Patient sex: M
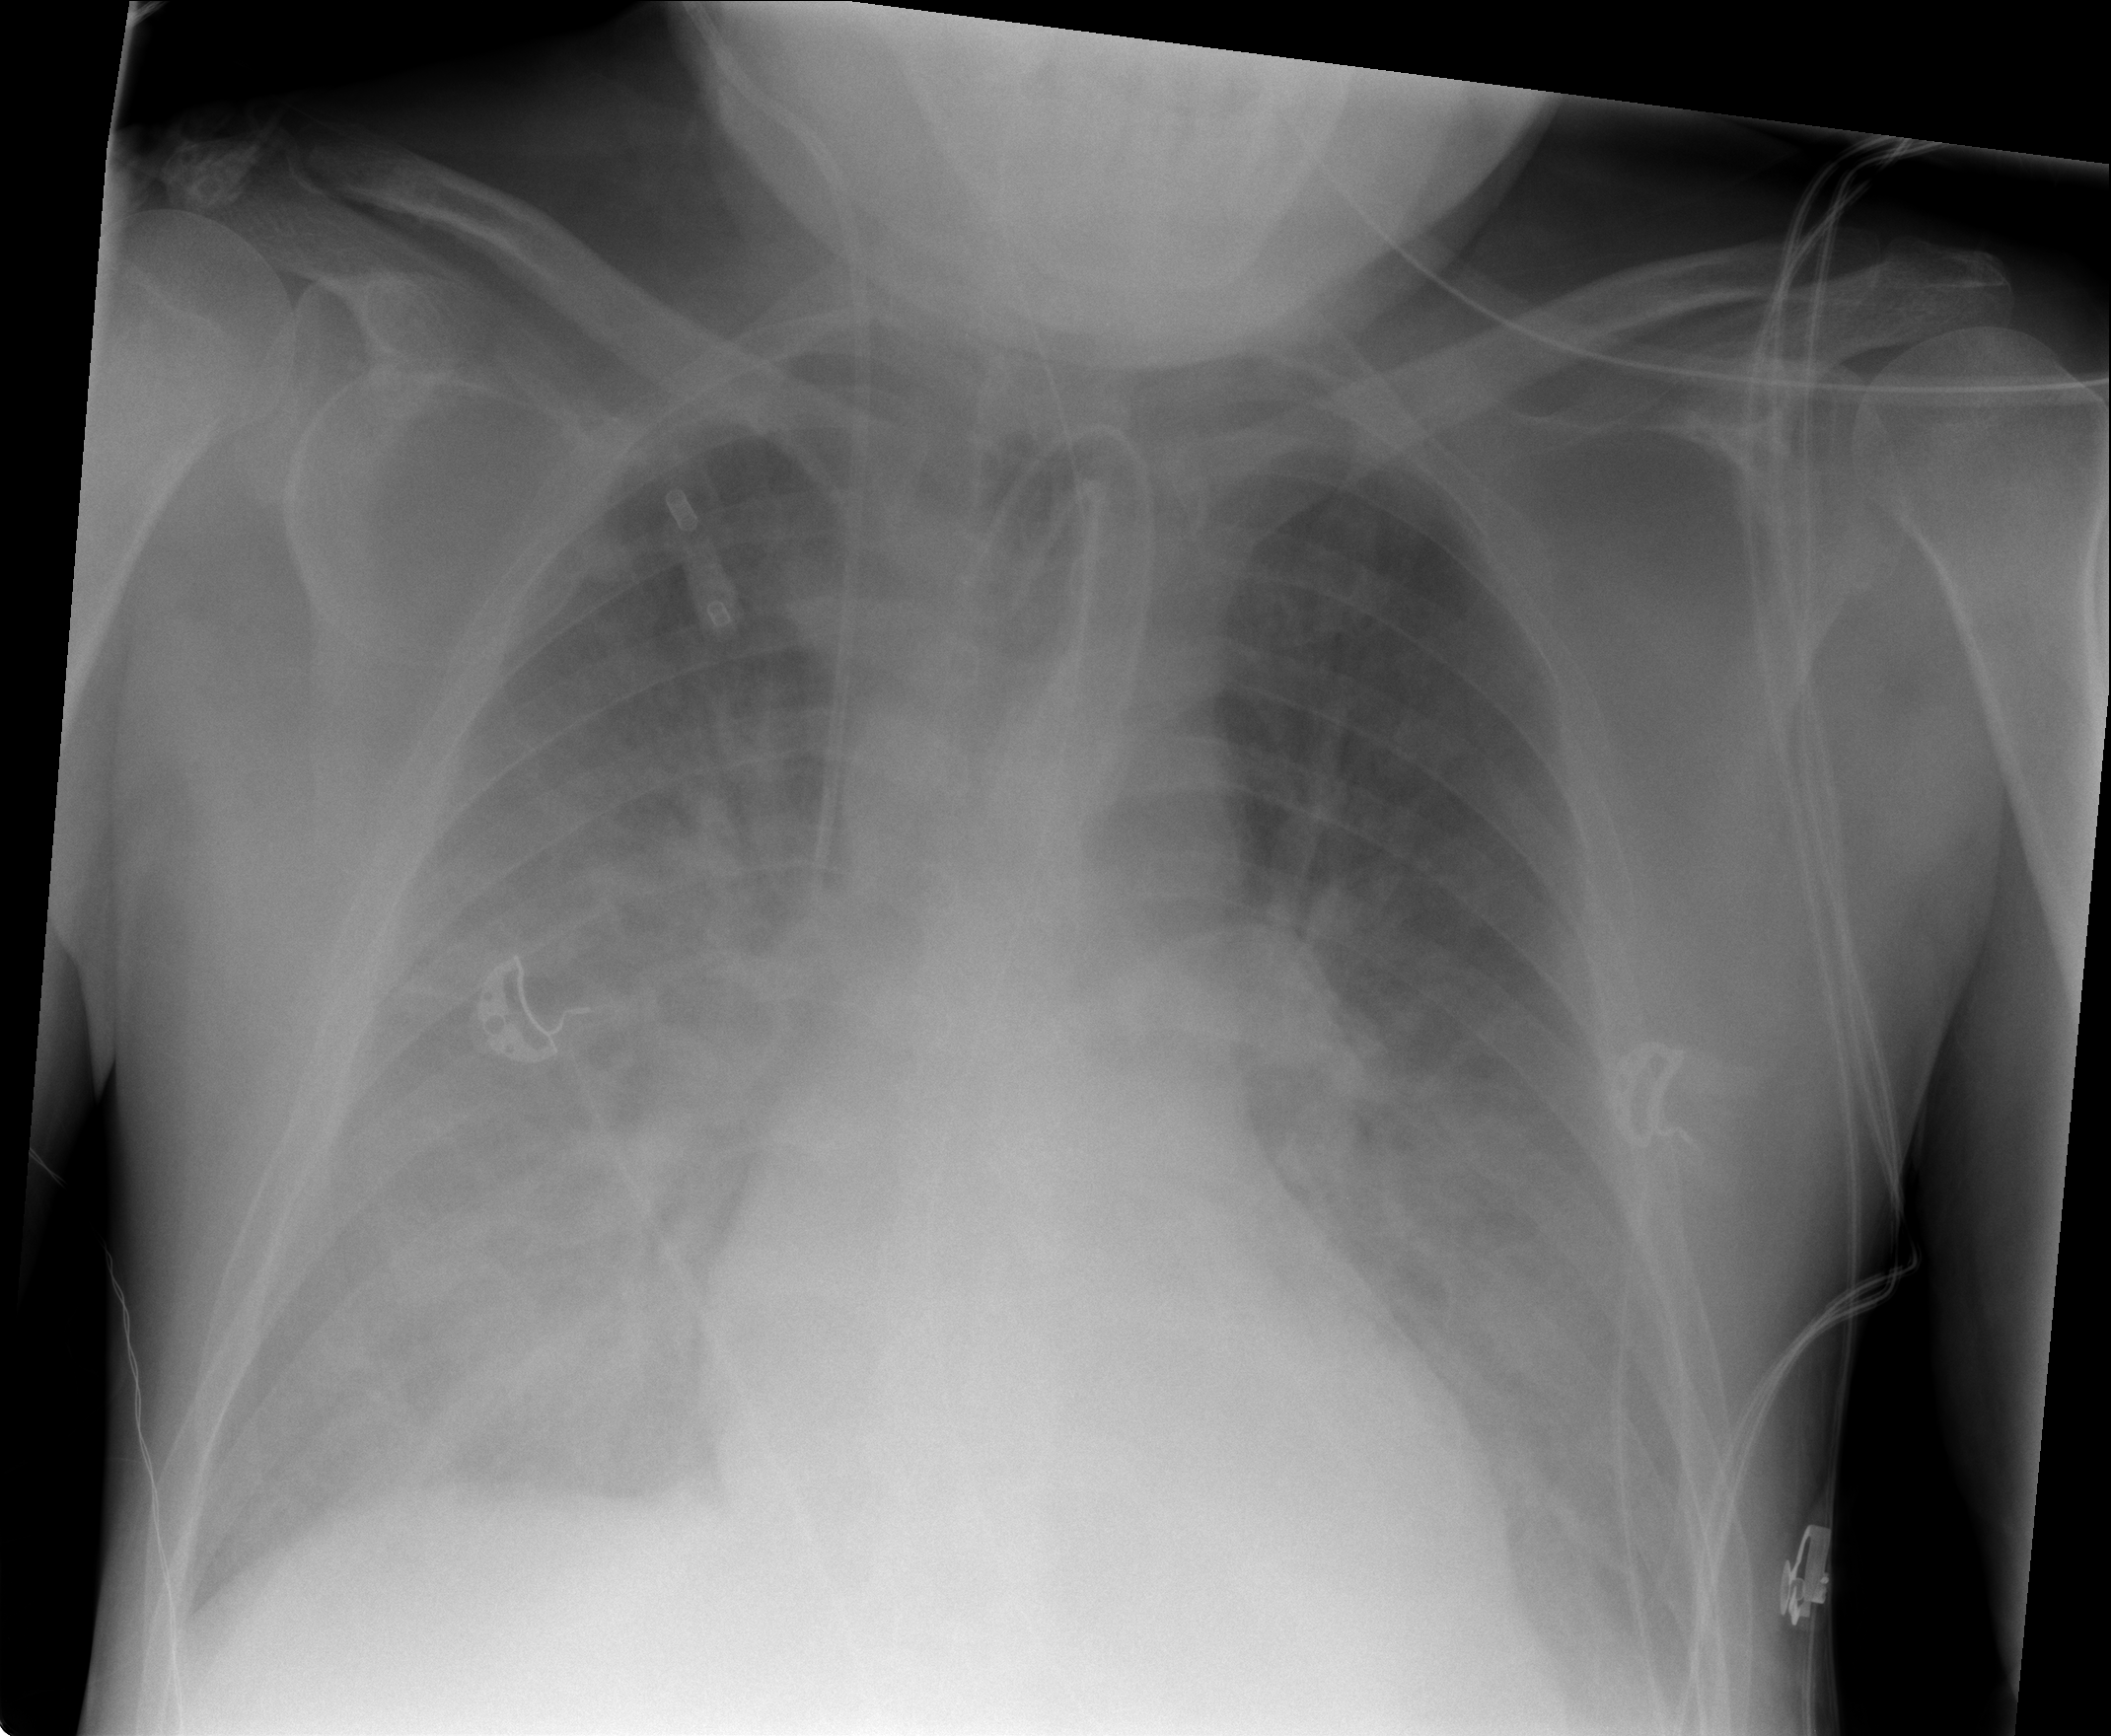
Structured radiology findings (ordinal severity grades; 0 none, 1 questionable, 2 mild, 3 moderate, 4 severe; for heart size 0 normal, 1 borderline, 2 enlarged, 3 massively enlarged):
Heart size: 0
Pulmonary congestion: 2
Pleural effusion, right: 2
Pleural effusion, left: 2
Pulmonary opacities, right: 3
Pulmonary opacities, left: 2
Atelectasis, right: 2
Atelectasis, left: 2